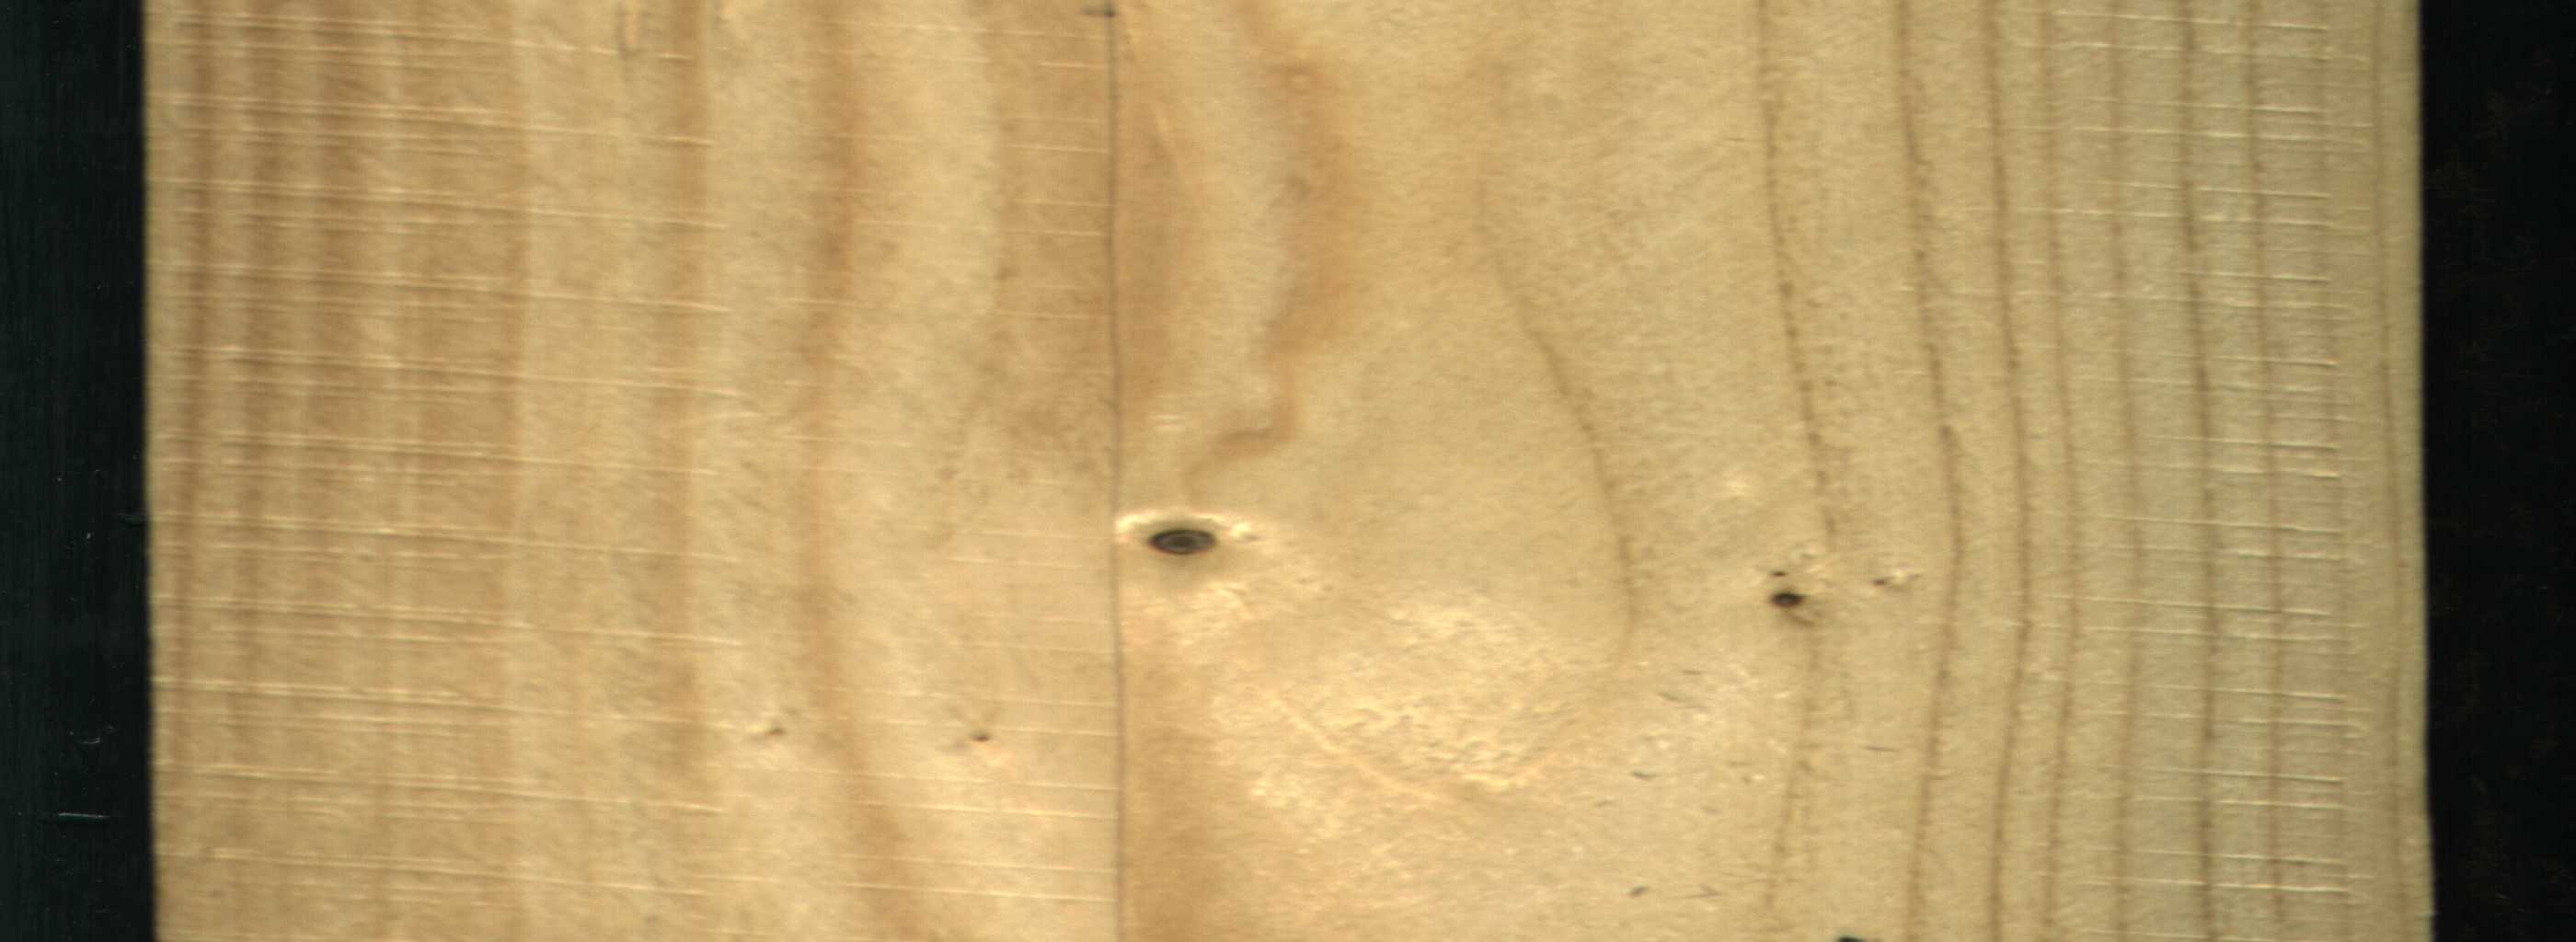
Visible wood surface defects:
Live_Knot
Live_Knot